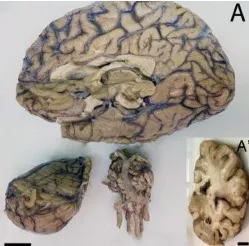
Gross and microscopic brain evaluation. (A) Severe frontal and temporal lobes atrophy, thin corpus callosum, sclerotic changes in basilar artery. A') scale bar 2 cm.
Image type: pathology (immunostaining)